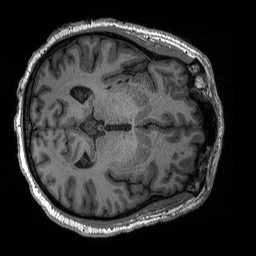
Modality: T1w
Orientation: axial
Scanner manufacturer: siemens
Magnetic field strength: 3 T
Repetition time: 2.3 s
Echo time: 0.00294 s